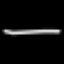
Label: line